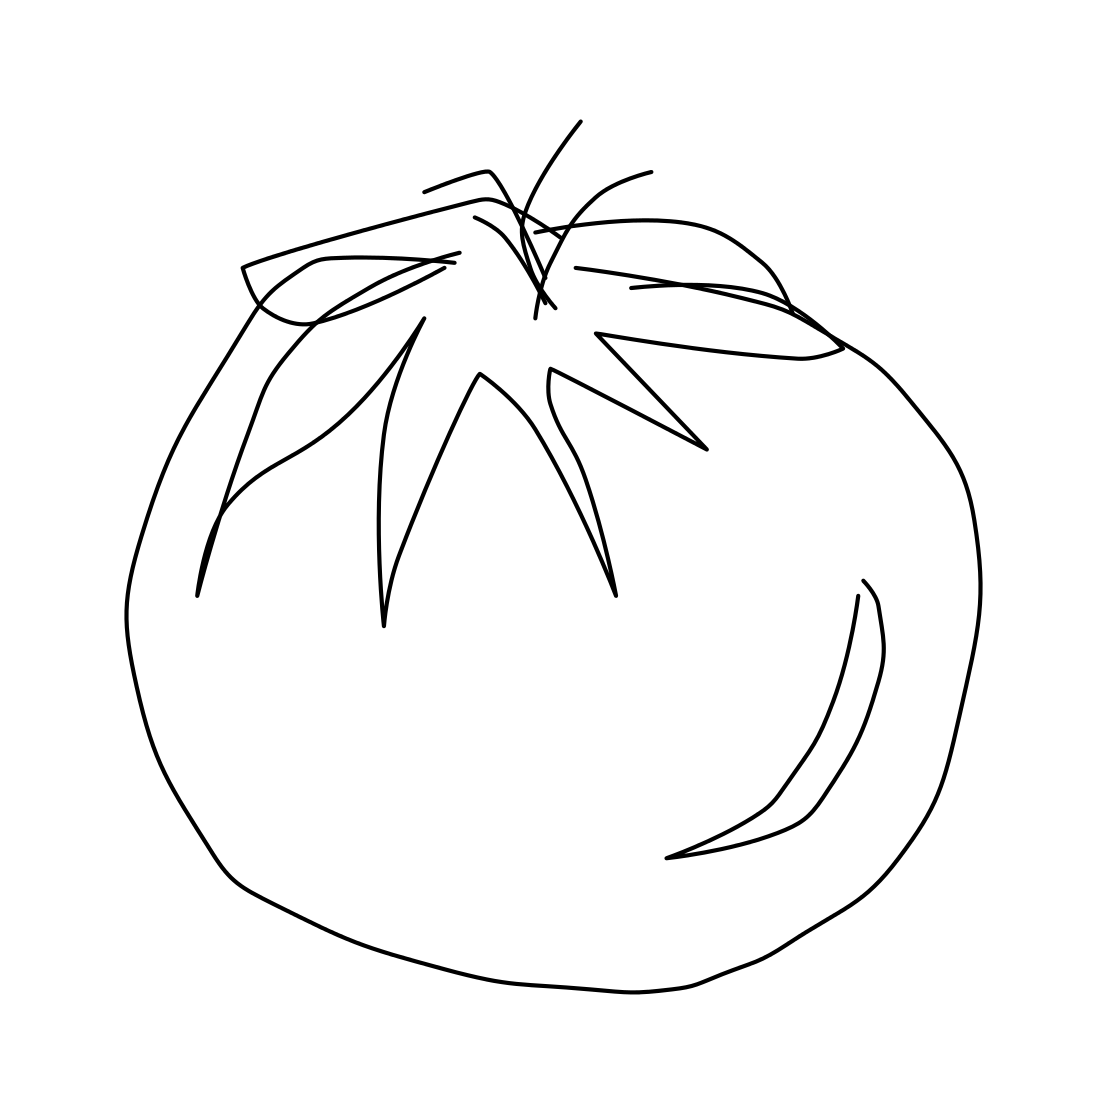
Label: tomato